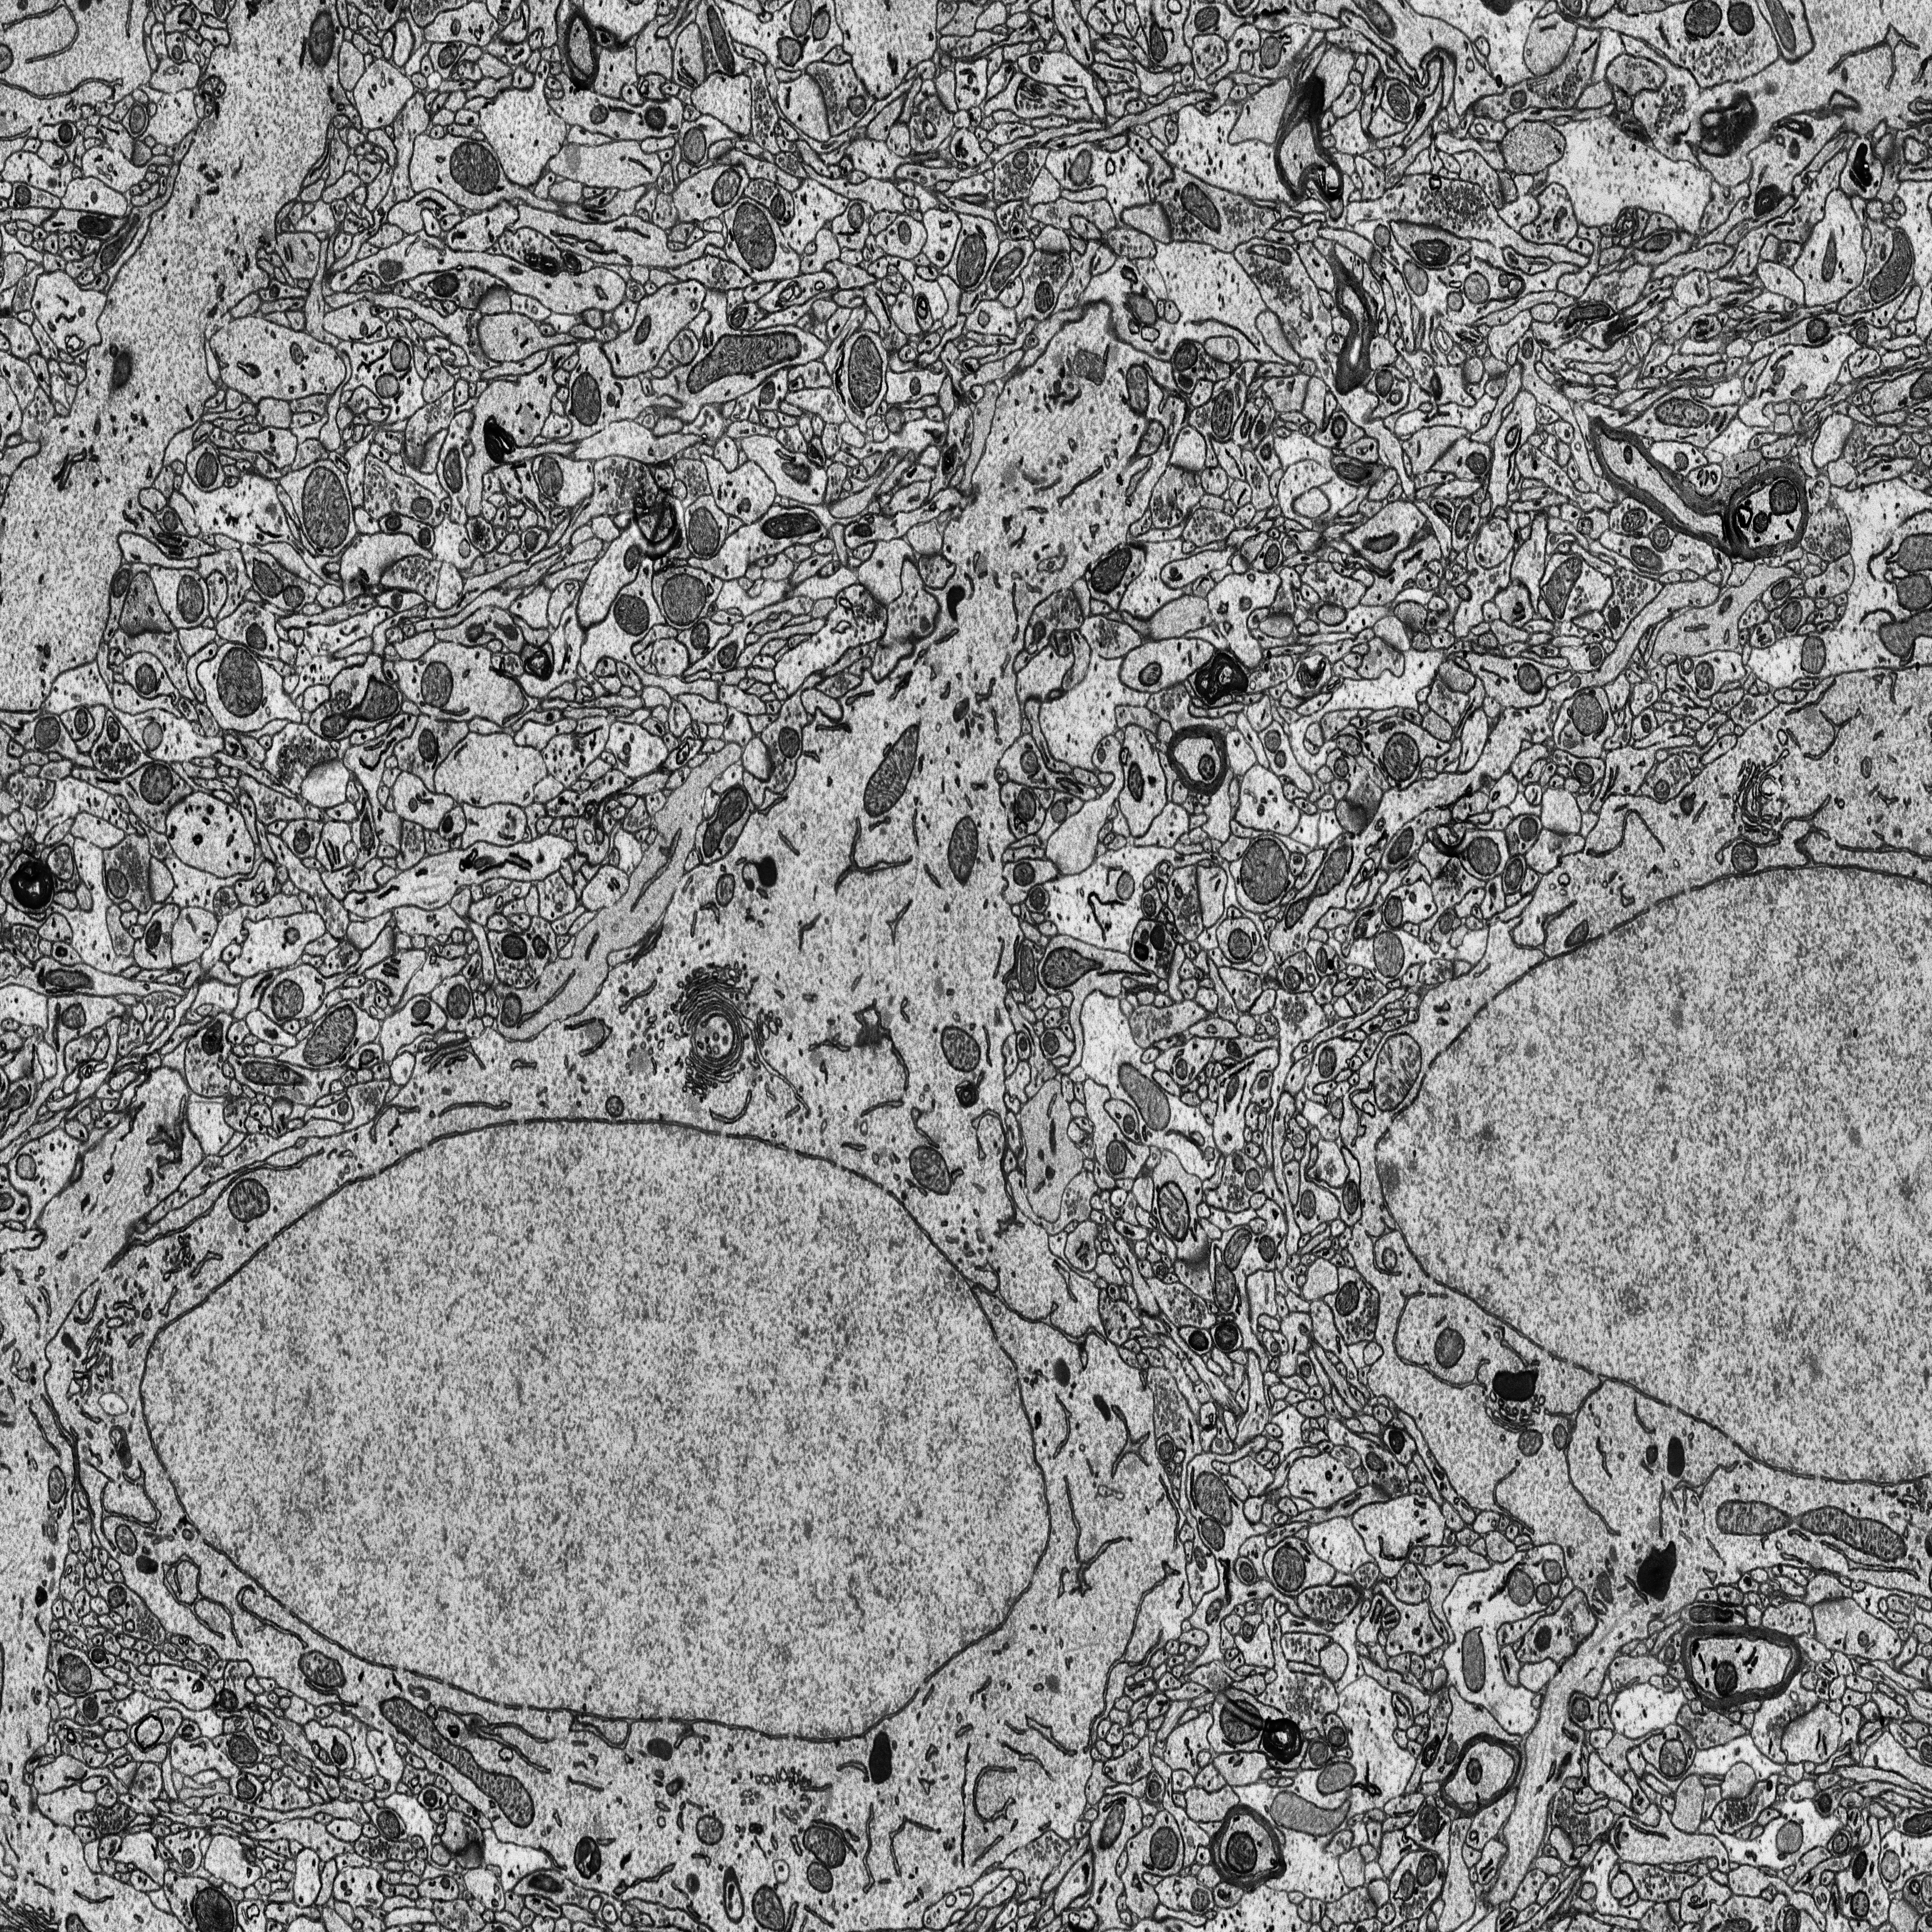
Electron microscopy slice of rat cortex tissue
Slice depth (z): 377
Mitochondria instances in slice: 352